Current action and preconditions to check: trajectory_clear

Your task: For each precondition in the list above, predict whether it will hold at this action.

Consider the current scene as observed from the mobile robot's camera, and analyze the predicted future states of all dynamic agents (e.g., people, animals, vehicles, or any moving entities) within the NEXT SECOND.

IMPORTANT: Only answer "very likely" if you are absolutely certain—based on strong, clear evidence—that a dynamic agent will violate the precondition in the predicted future state. Do NOT answer "very likely" for unlikely, ambiguous, or low-probability risks.

Ask yourself for each precondition: Is there a high probability, with clear and convincing evidence, that the predicted future states of any dynamic agent will interfere with the predicted future state of the currently executing action within the NEXT SECOND, causing that precondition to fail?

Assess the risk level based on these predictions. Use "likely" or "very likely" if motions create a clear risk of interference.

Use "neutral" or "improbable" if agents are nearby but their predicted paths are clearly diverging or non-conflicting.

Failure Risk Categories: "very improbable", "improbable", "neutral", "likely", "very likely"

Answer Format: Output ONLY the probability_of_failure value from these categories: "very improbable", "improbable", "neutral", "likely", "very likely"

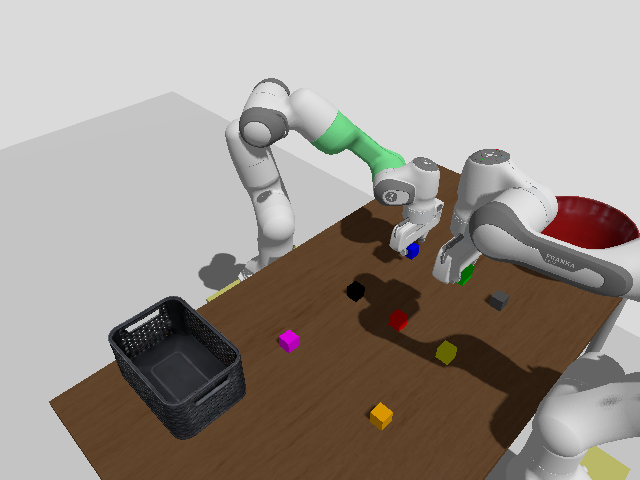

Answer: very improbable